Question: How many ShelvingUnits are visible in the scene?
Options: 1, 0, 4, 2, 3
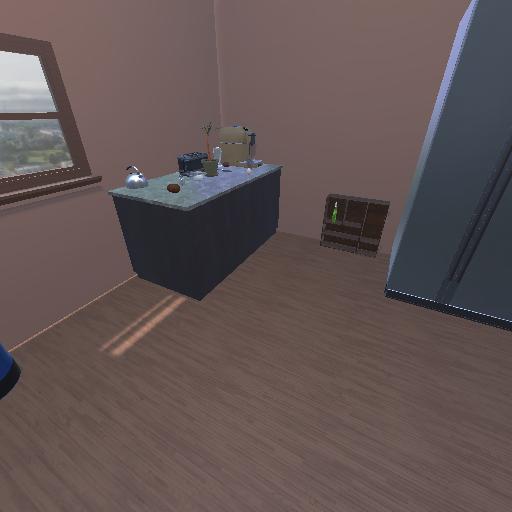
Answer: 1